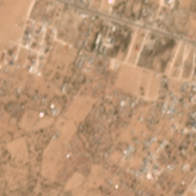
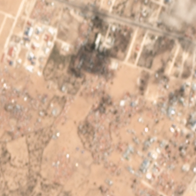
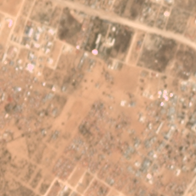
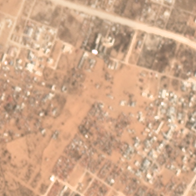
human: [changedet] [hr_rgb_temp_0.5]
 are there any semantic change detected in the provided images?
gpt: a residential area with many houses and roads appeared .

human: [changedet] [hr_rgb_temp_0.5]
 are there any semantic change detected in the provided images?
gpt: some roads and many houses are built .

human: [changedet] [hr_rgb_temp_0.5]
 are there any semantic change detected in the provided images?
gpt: many detached houses appeared beside the newly built road on the bareland .

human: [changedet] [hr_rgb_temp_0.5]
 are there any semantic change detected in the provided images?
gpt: a t shaped road appears beside the vegetation at the top  of the scene .

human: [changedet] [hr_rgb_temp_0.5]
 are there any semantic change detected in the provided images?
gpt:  many detached houses and roads appeared in the scene .